Question: my site is very slow and i disabled the bulk of modules, so I think it was my hosting, first I upped the memory limit from 90M to 256M which helped with "500 errors" but the site is still very slow. I am thinking it may be the database settings, I am changing them with the module "drupal tweaks" for convenience.

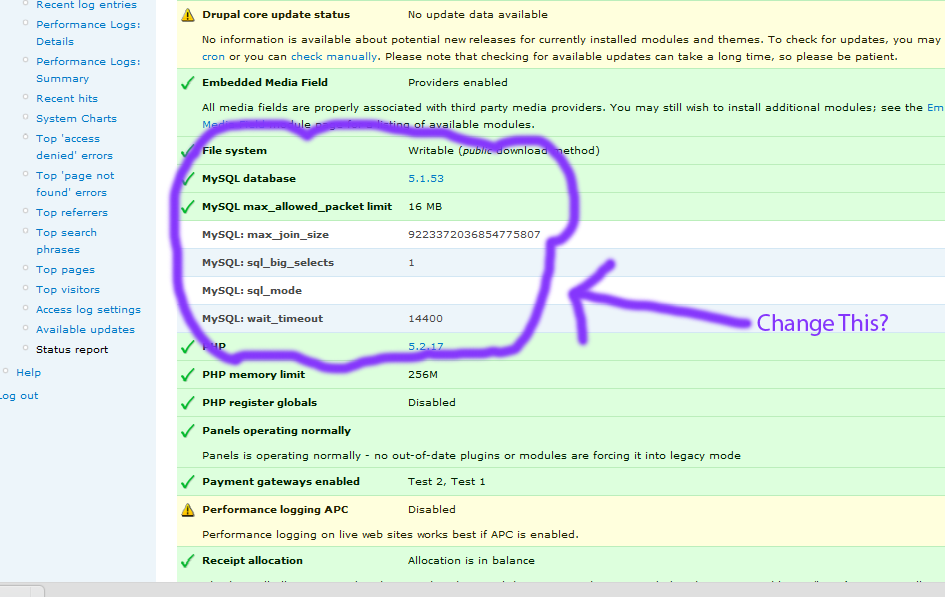
Answer: Define "slow". Is your page slow to appear? If so, is it taking a while to load the page's HTML, or is much of the time spent trying to load CSS, JS, images, etc.? The "Net" panel in Firebug can help here, as can 'wget'.
If the page itself is slow, is the slowness encountered at the network, Web server, PHP, or database level? Network slowness is easy to diagnose; try a ping. Either the network or the web server can show faults through the simple test of just throwing a big, static file somewhere on the server and then downloading it. PHP or DB slowness will show up when you look at the page with the 'devel' module, but DB slowness can generally also be seen as long-running (as opposed to long-'sleep'ing!) processes in the output of 'SHOW PROCESSLIST'.
Alternately, give <URL> a try. It will automate several of these steps, and give you fancy graphs, to boot.
Lastly: Consider getting a better hosting provider, ideally one with a great deal of Drupal experience (like <URL> hours spent debugging hosting before you've paid for better hosting than you're getting now.